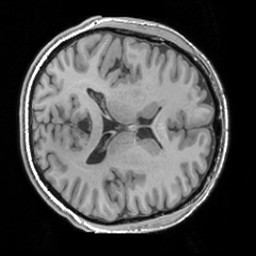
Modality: T1w
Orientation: axial
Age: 30
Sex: male
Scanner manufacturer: siemens
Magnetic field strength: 3 T
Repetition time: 1.63 s
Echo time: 0.00311 s